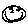
Label: smiley face